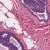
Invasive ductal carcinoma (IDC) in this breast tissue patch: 0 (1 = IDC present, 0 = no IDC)